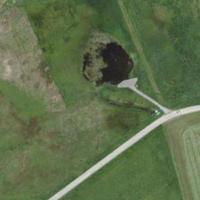
EUNIS habitat code: 24
Species observed at this site:
Lythrum salicaria
Juncus acutiflorus
Libellula quadrimaculata
Anas platyrhynchos
Alisma plantago-aquatica
Juncus inflexus
Turdus viscivorus
Phalaris arundinacea
Mentha aquatica
Dactylorhiza majalis
Succisa pratensis
Prunus padus
Pyrrhosoma nymphula
Myriophyllum verticillatum
Ciconia ciconia